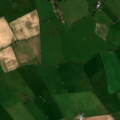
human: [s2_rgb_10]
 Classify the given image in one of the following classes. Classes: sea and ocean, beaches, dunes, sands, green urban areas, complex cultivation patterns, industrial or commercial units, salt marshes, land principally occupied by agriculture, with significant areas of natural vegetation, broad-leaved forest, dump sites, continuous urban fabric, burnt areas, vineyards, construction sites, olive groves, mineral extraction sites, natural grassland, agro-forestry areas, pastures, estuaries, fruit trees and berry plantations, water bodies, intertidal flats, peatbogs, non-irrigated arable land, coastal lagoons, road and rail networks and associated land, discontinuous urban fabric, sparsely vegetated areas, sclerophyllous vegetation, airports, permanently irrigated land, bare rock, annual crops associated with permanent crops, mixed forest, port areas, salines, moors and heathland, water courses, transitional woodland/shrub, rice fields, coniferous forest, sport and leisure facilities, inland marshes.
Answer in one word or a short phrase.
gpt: non-irrigated arable land, pastures